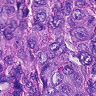
Metastatic tissue present: yes